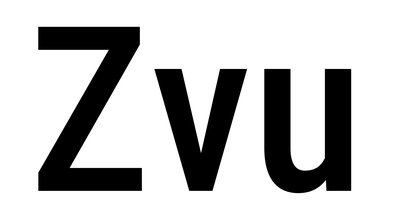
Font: Roboto_Condensed_Medium